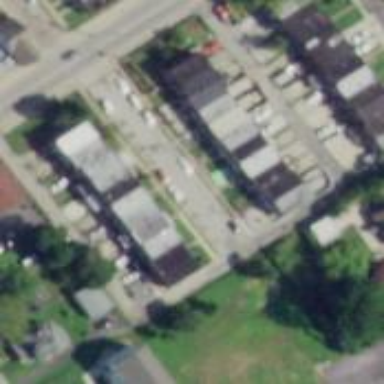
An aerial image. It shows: Alleyway designated as service road.